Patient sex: F
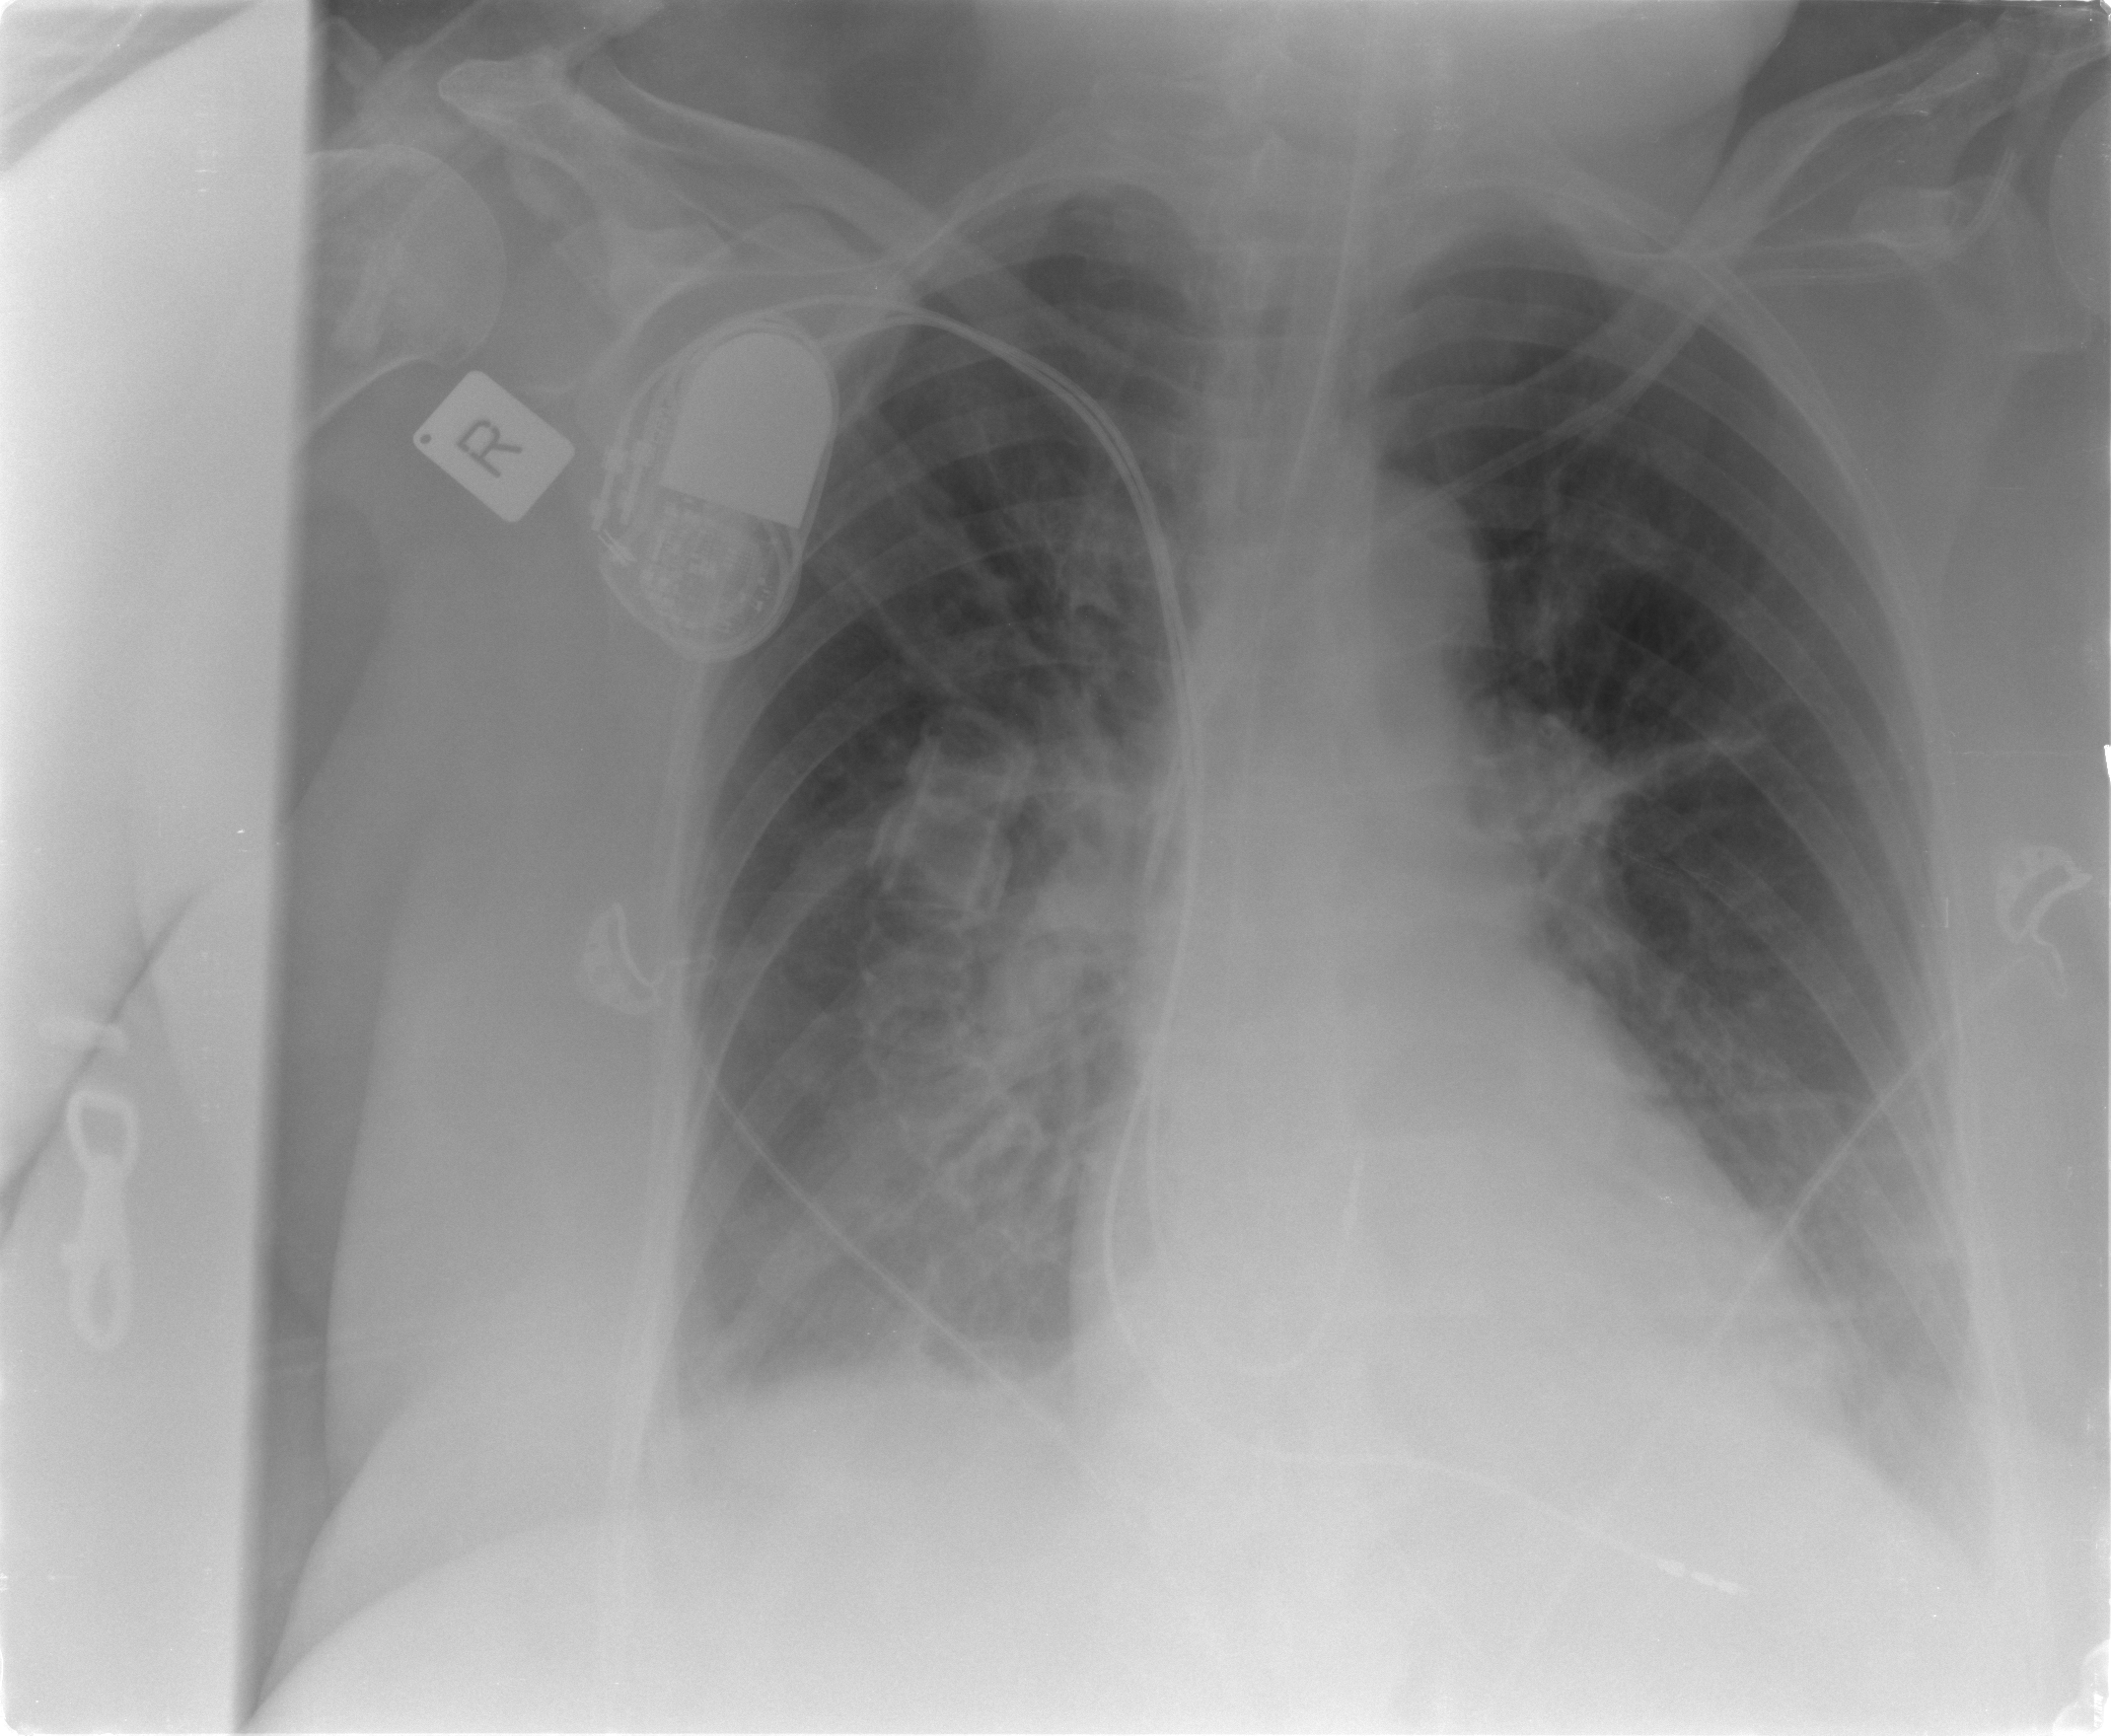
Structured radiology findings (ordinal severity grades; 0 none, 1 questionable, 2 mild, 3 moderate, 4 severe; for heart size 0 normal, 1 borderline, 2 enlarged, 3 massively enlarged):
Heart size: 1
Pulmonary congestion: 2
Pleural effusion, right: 2
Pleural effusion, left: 1
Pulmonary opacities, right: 1
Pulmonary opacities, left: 0
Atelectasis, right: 1
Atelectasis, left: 2